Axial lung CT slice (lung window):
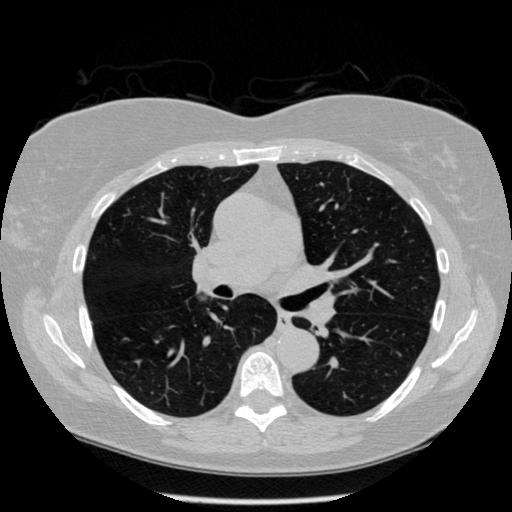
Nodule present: no